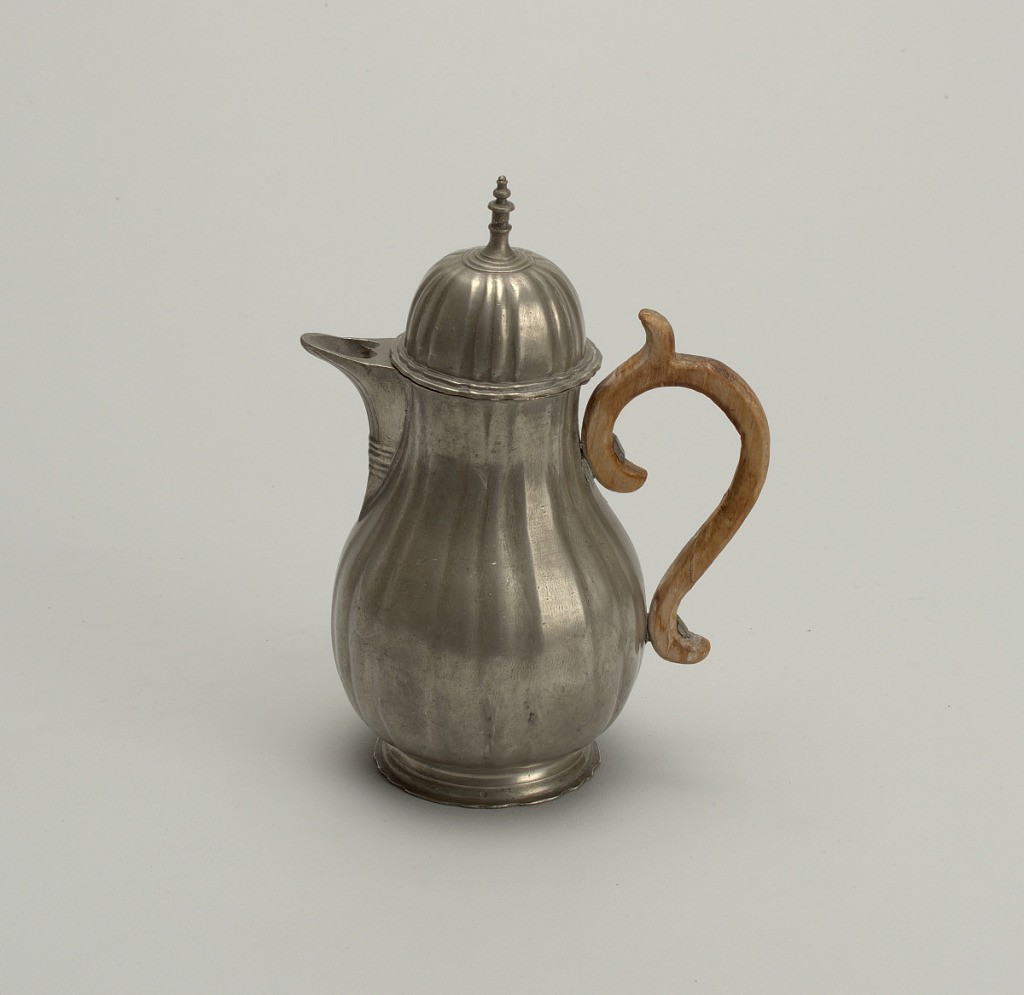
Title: Coffeepot
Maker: Johann Christian Ibert
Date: ca. 1760
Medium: pewter
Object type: coffeepot
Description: On shaped, flaring foot a pyriform body with grouped vertical gadrooning. Spout attached to body and decorated with incised lines and relief bands. Hinged domed cover with tall finial. Wooden handle with spur attached with pegs.